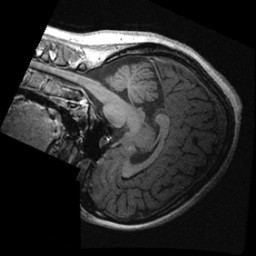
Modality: T1w
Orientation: sagittal
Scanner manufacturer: ge
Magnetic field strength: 3 T
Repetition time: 0.007008 s
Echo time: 0.002612 s